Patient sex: F
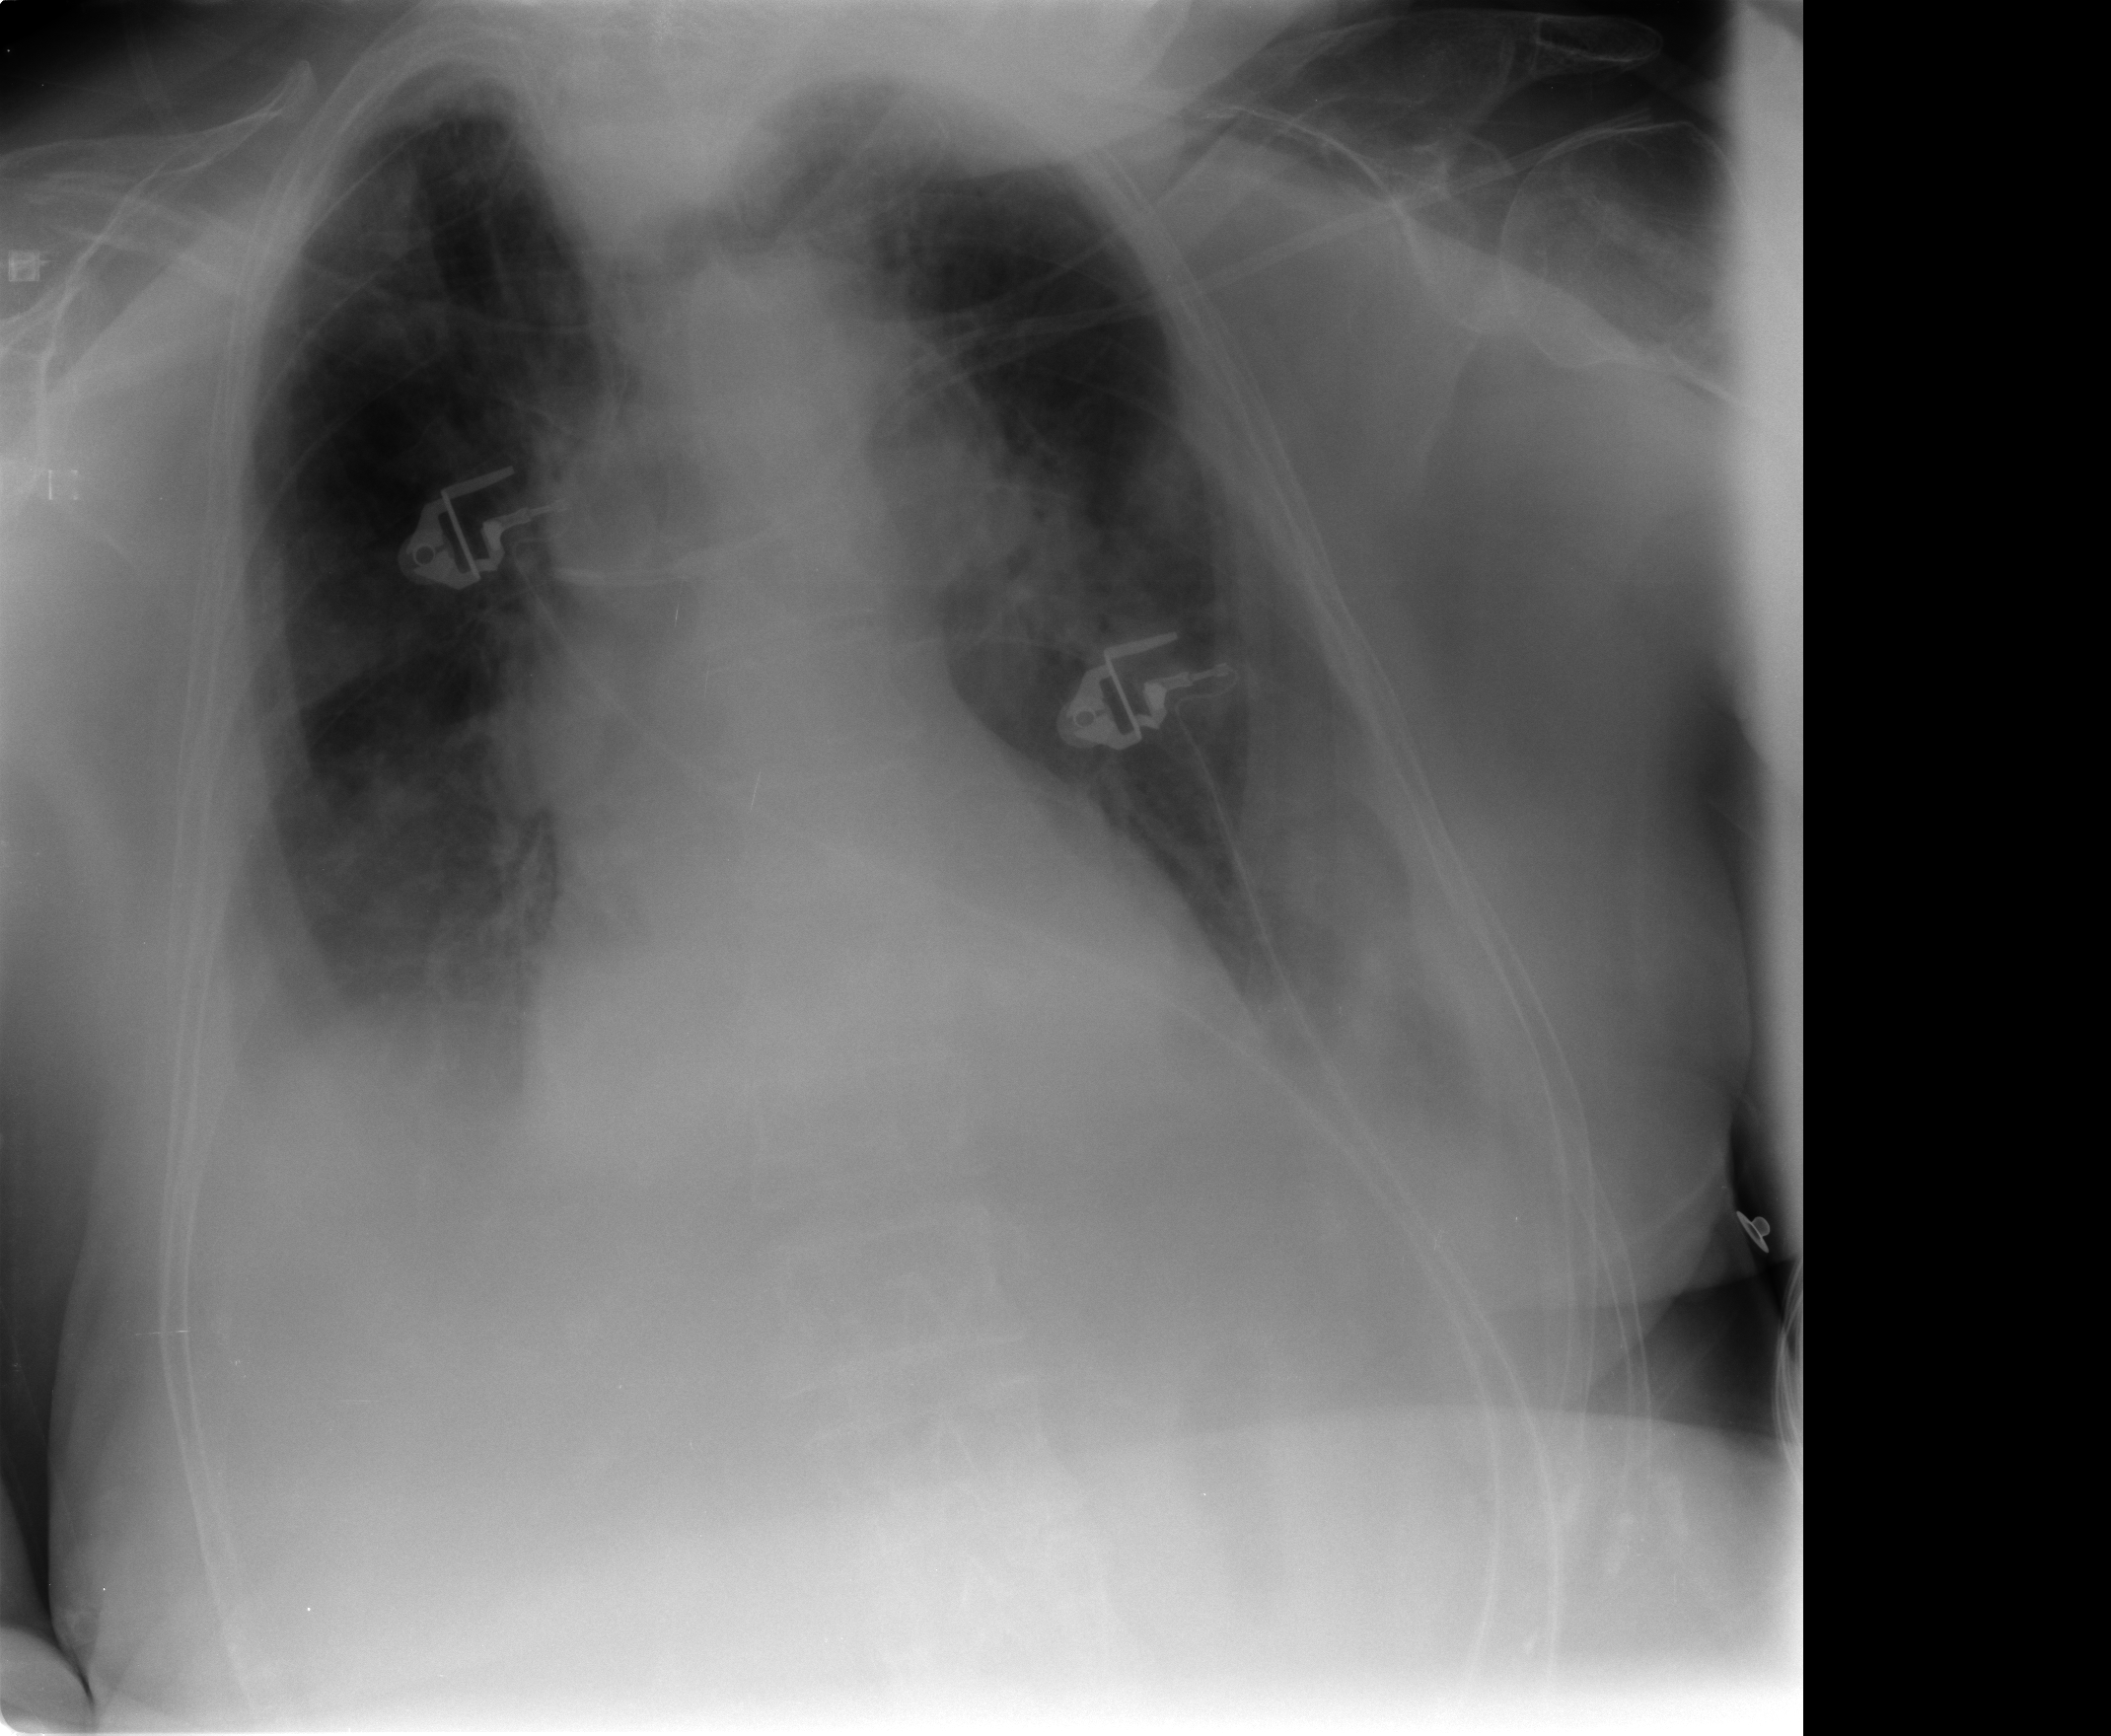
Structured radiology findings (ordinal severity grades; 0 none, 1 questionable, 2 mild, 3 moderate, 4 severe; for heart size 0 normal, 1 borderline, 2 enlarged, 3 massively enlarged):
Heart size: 0
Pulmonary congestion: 2
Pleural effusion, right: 3
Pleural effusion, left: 2
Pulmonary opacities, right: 0
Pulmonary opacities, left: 1
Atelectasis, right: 2
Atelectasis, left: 2